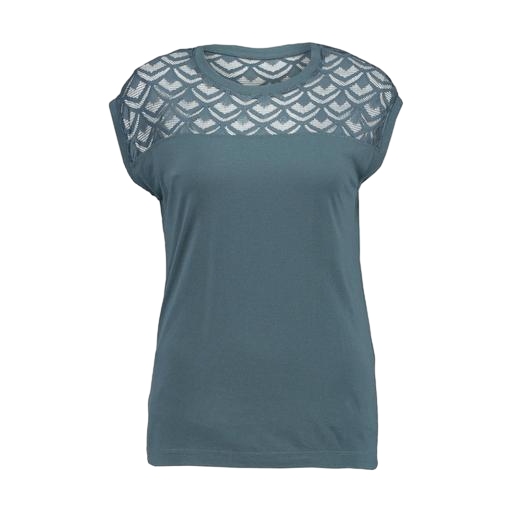
lace-yoke t-shirt, green lace-panel top, blue nly t-shirt, white background